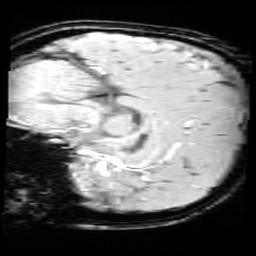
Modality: SWI
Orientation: sagittal
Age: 9
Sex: male
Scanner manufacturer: siemens
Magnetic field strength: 3 T
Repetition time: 0.027 s
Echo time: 0.02 s